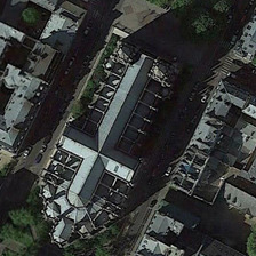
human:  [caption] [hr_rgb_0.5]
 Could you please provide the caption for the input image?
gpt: The lattice church with cyan cross shaped roof is between two flats.

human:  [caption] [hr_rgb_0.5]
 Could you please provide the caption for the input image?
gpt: Two parallel streets divide these buildings into three blocks in the center of which there is a church with a cross roof.

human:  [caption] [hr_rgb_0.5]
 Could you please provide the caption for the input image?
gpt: Three parallel roads divide these buildings into three blocks in the center of the church with a cross shaped roof.

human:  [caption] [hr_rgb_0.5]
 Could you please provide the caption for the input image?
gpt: Two parallel roads divide the buildings into three blocks, with a church with a cruciform roof in the middle.

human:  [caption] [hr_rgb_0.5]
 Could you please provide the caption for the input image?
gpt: The latticed church with a cyan cross roof is located between the two apartments.